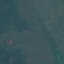
Land use / land cover: HerbaceousVegetation